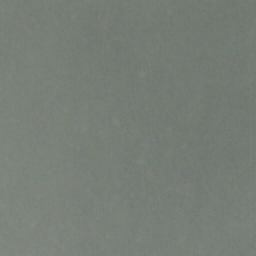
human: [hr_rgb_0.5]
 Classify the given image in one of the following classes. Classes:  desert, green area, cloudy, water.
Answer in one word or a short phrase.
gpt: cloudy